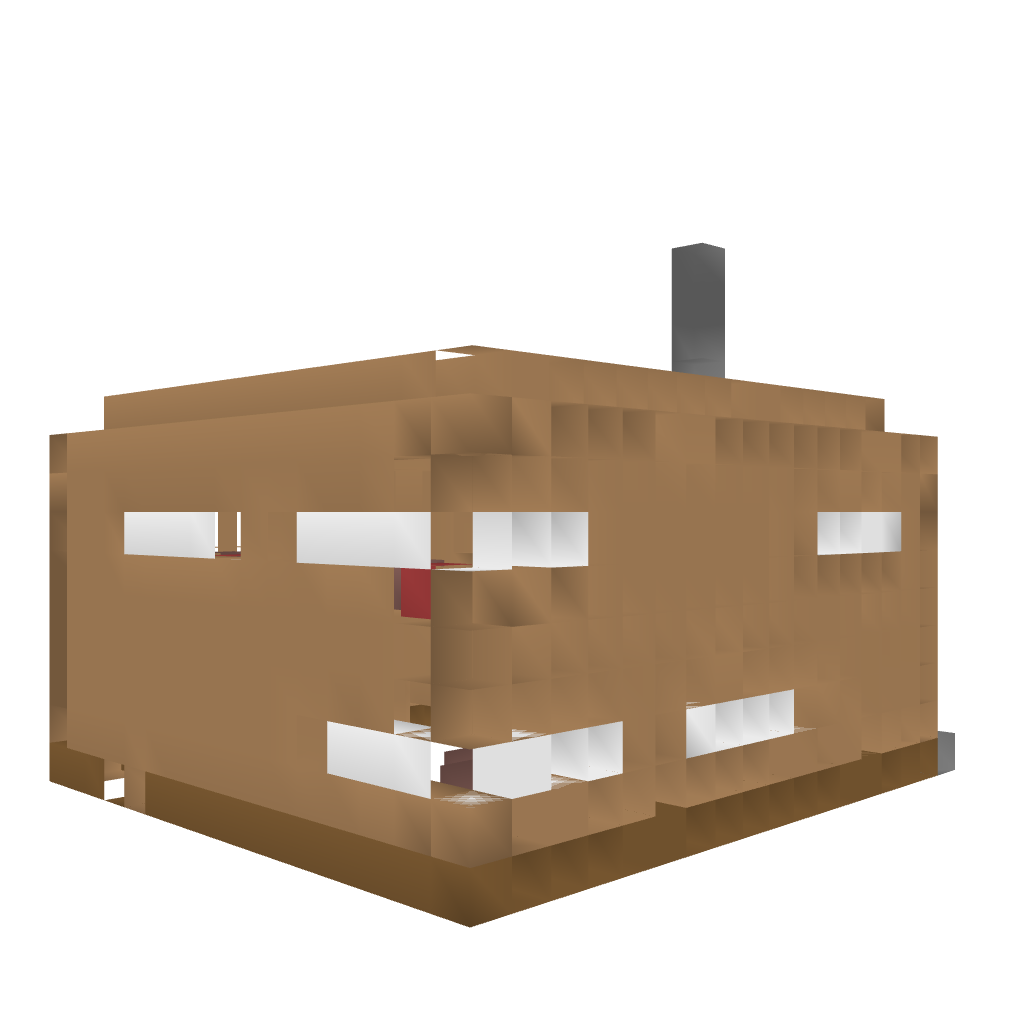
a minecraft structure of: Modern house good quality